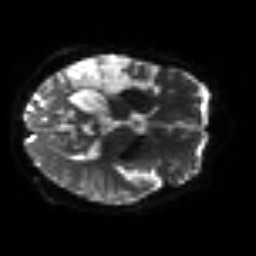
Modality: sbref
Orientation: axial
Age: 62
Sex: female
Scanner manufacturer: siemens
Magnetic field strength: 3 T
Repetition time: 3.2 s
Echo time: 0.081 s